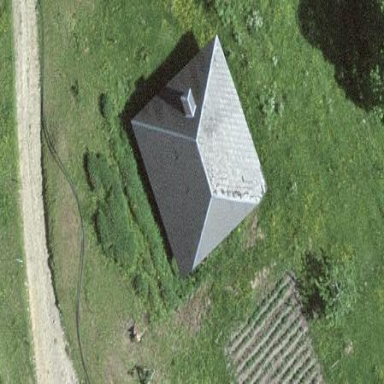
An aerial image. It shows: Barn.